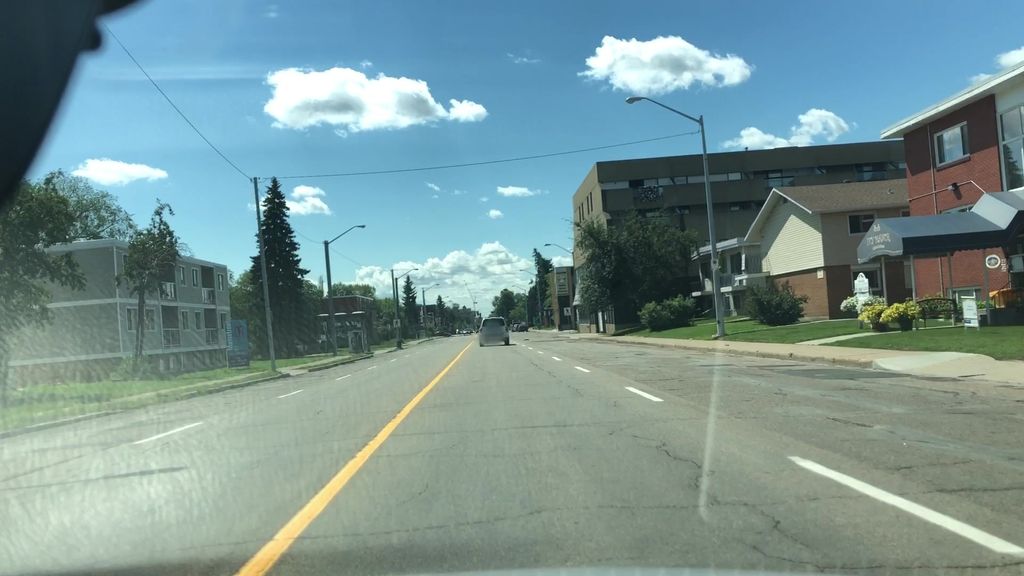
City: edmonton